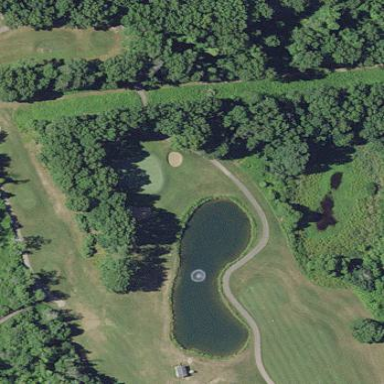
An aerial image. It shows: Rough golf area on lush grassland.